Field crop: maize
Growth stage: 2
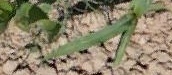
Species: maize